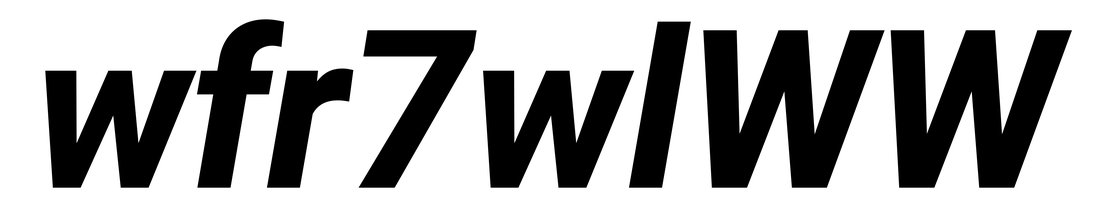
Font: Roboto-Italic_ExtraBold_Italic